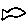
Label: fish